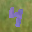
Label: 4